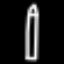
Label: pencil